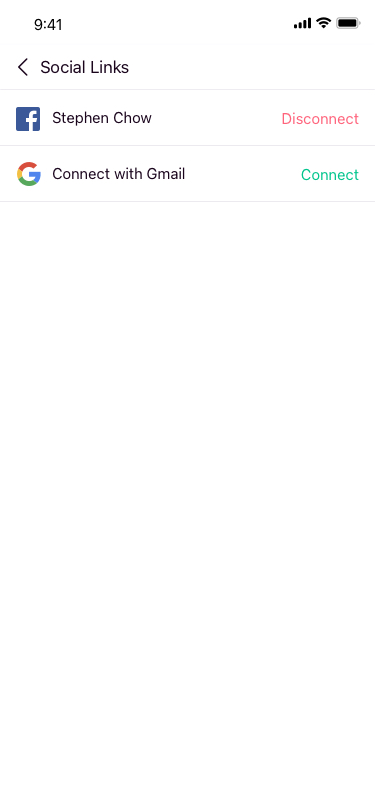
Text in this UI design:
Stephen Chow
Disconnect
Connect with Gmail
Connect